Interaction volume radius: 10 \u00c5
Interaction volume height: 20 \u00c5
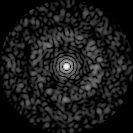
Disorder parameter: 0.8506